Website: home-depot
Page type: address-validator
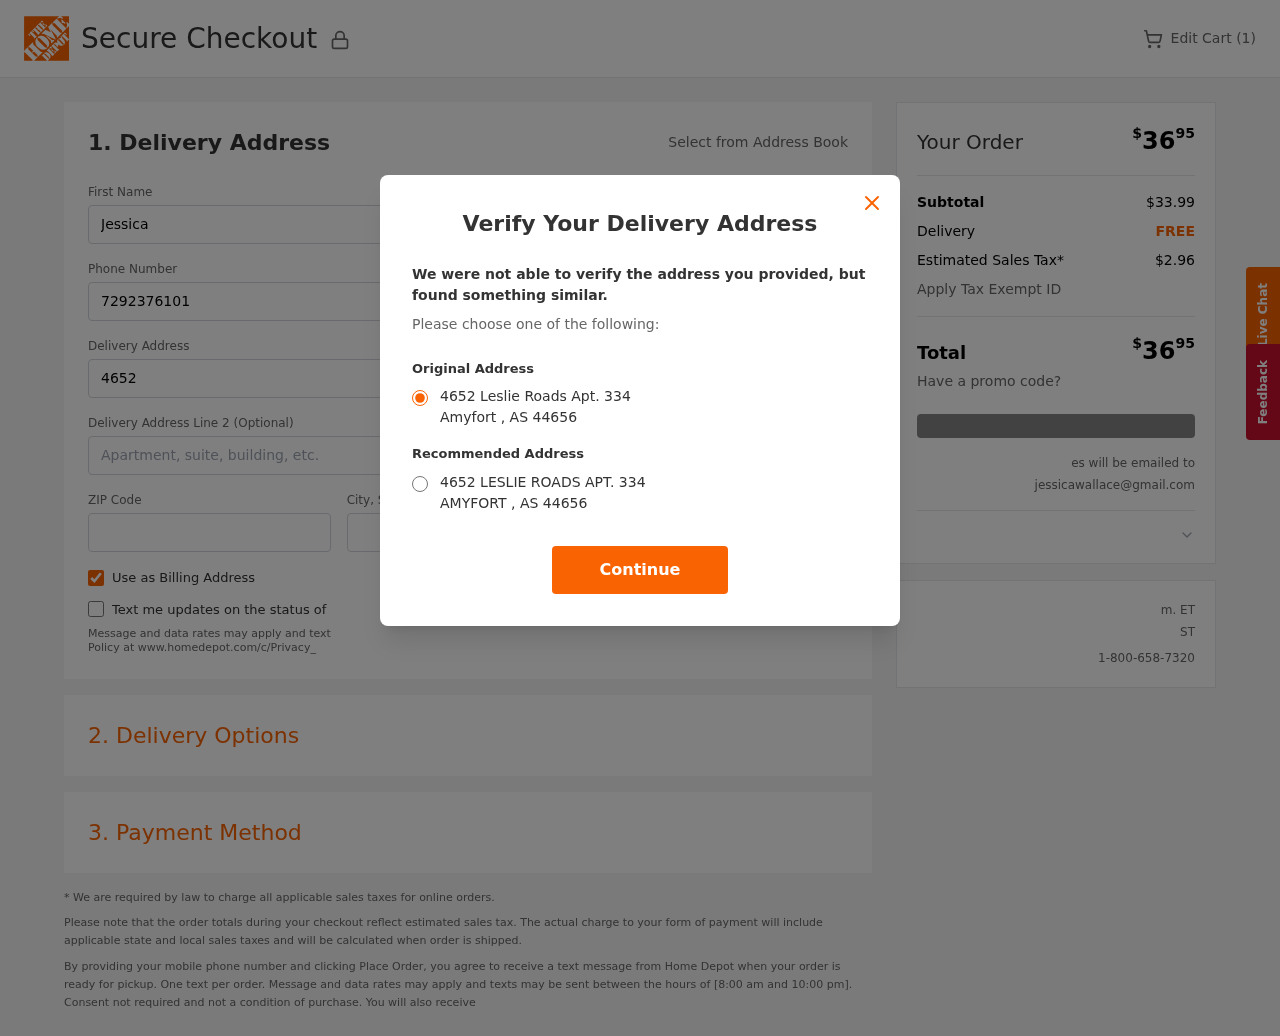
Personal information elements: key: PII_CITY
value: Amyfort
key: PII_EMAIL
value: jessicawallace@gmail.com
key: PII_POSTCODE
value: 44656
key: PII_STATE_ABBR
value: AS
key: PII_STREET
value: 4652 Leslie Roads Apt. 334
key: PII_FIRSTNAME
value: Jessica
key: PII_LASTNAME
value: Wallace
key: PII_PHONE
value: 7292376101
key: PII_CITY_STATE
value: Amyfort, AS
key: PII_STREET_ALT
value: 4652 LESLIE ROADS APT. 334
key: PII_CITY_ALT
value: AMYFORT
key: PII_STATE
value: AS
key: PII_POSTCODE_FULL
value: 44656
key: PII_POSTCODE_NUMERIC
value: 44656
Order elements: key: ORDER_NUM_ITEMS
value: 1
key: ORDER_TOTAL
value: $3695
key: ORDER_SUBTOTAL
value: $33.99
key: ORDER_SHIPPING_COST
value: FREE
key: ORDER_TAX
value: $2.96